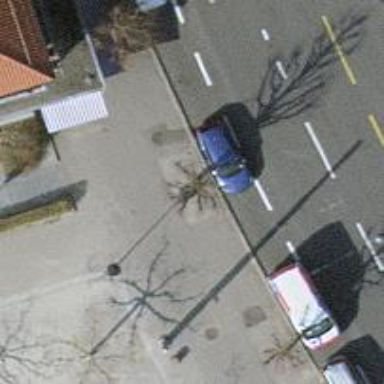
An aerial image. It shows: Avenue lined with trees.